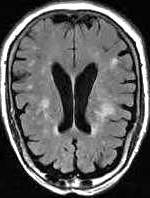
Label: notumor